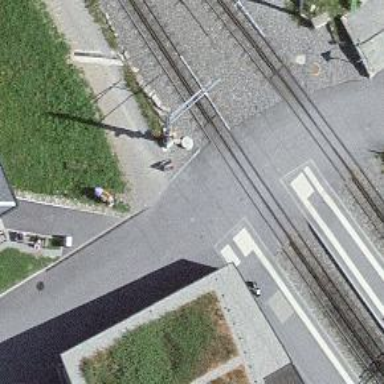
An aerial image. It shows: Level crossing along the railway.